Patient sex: M
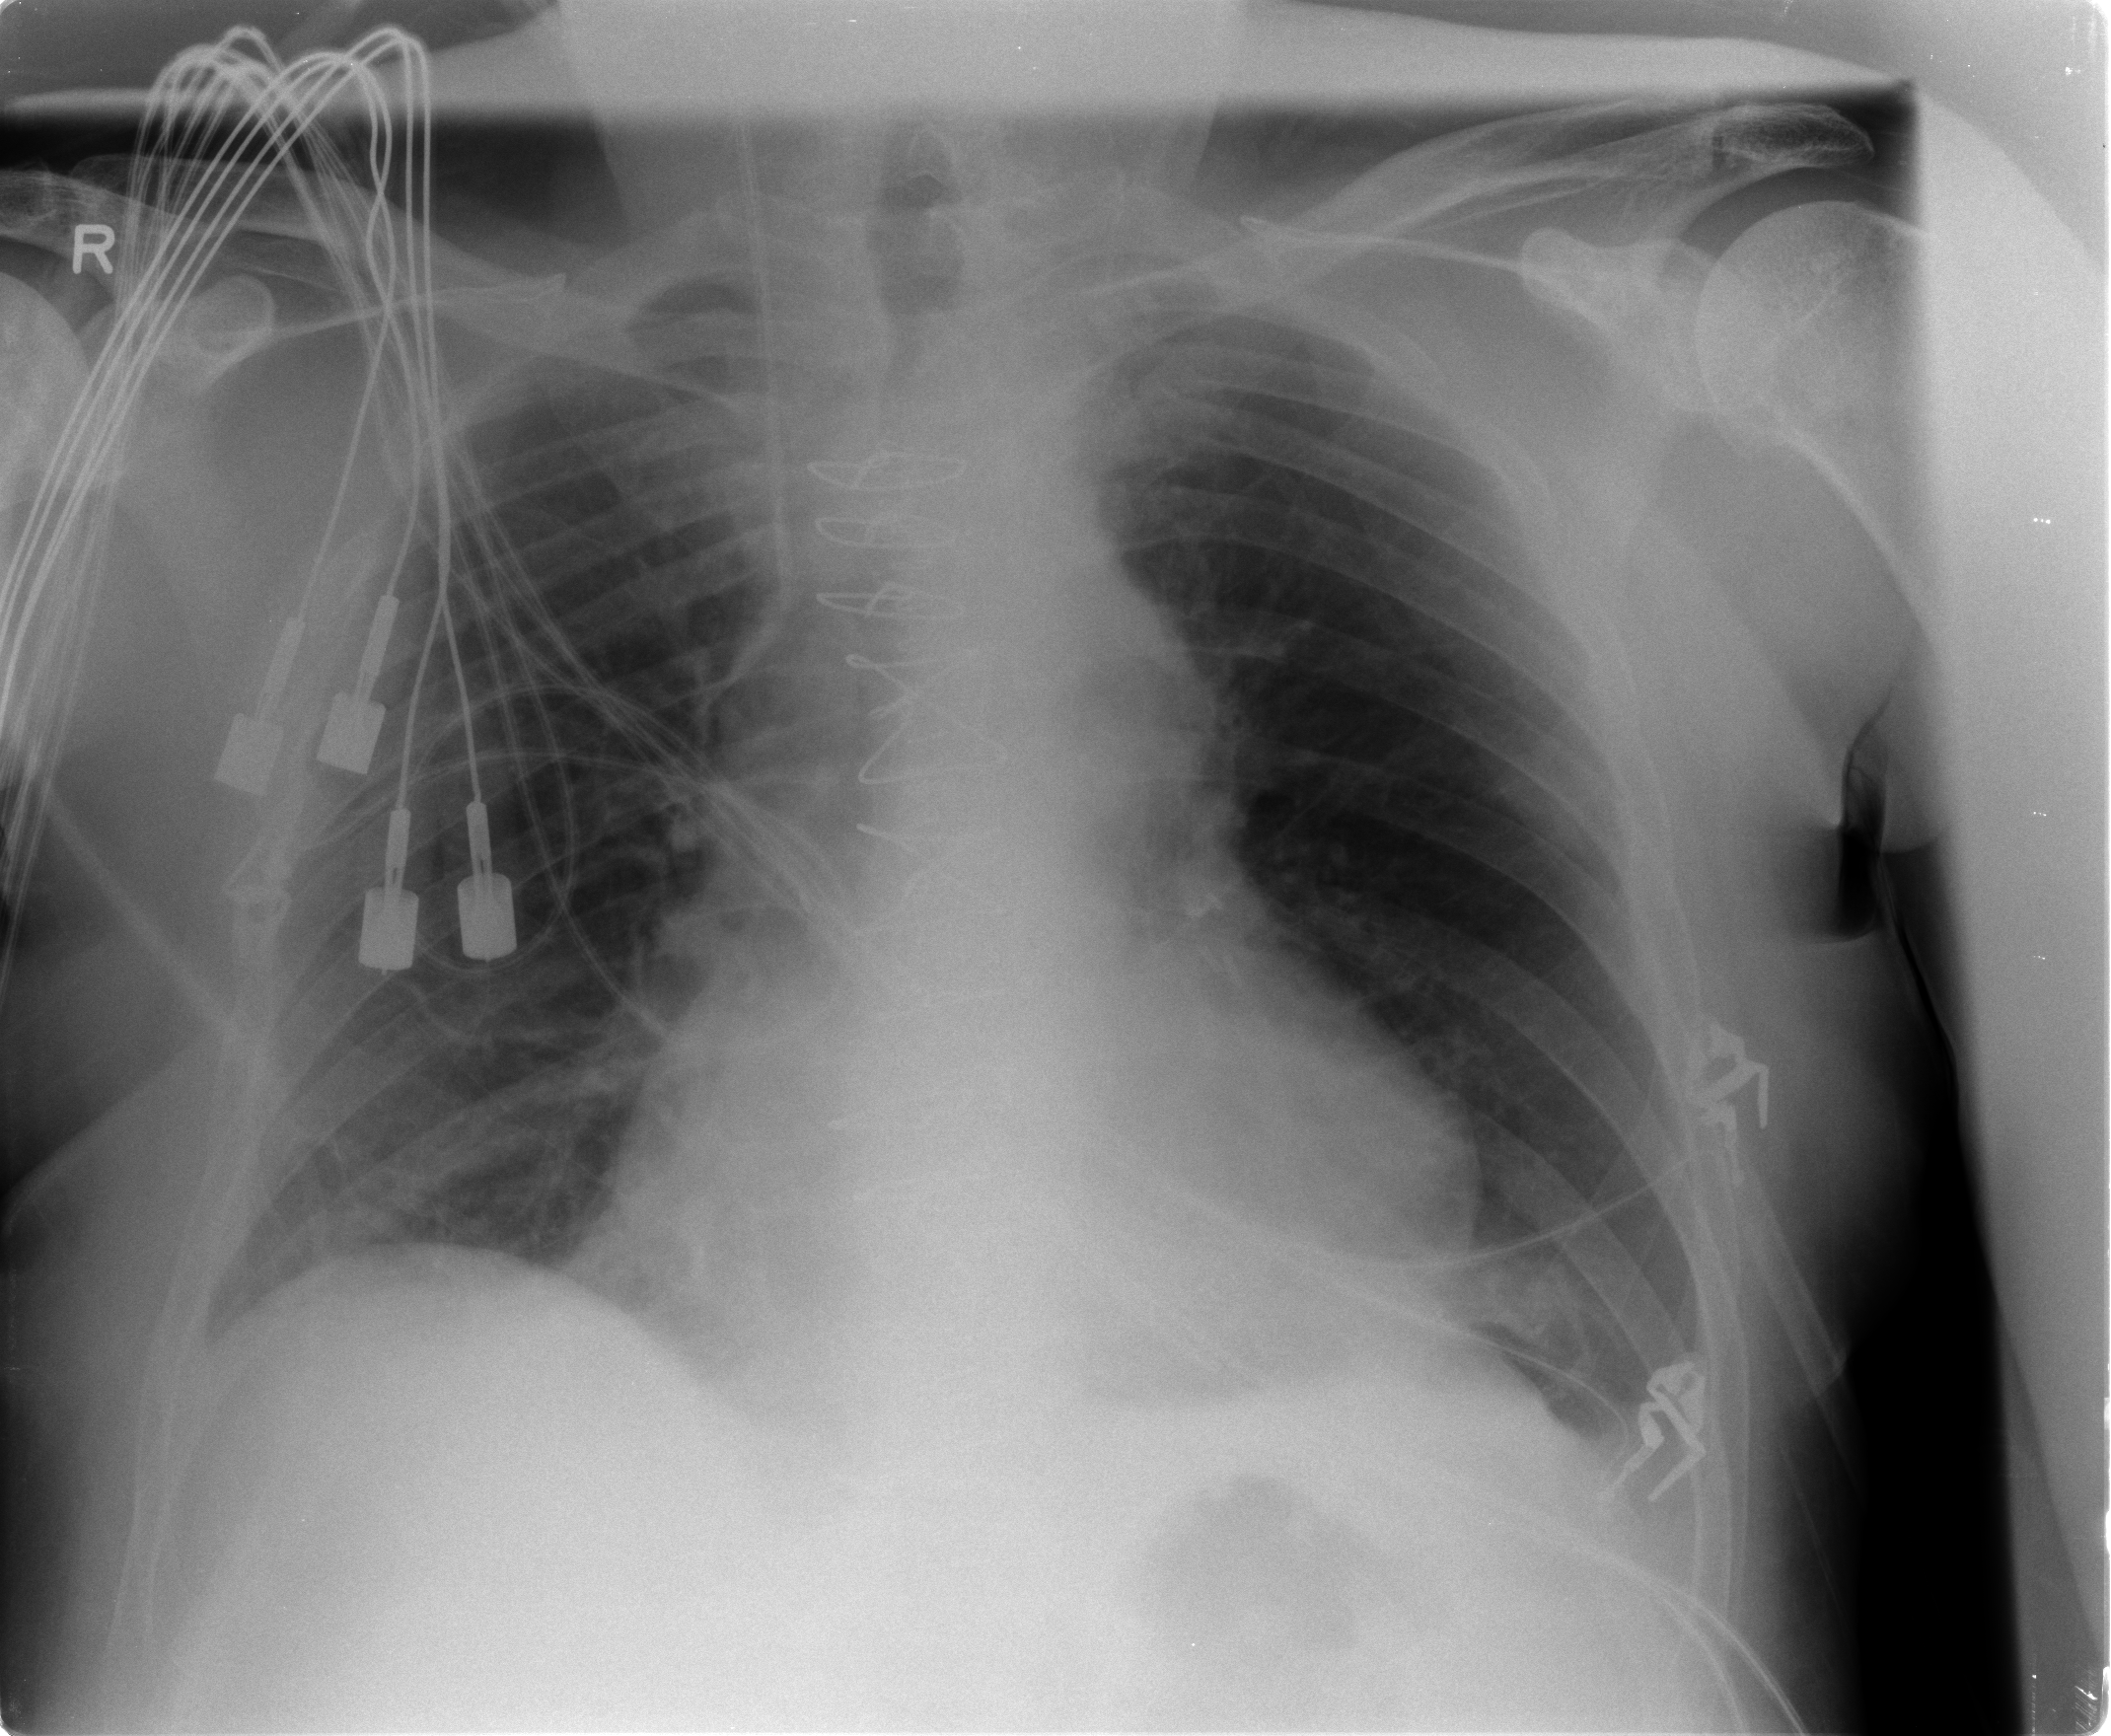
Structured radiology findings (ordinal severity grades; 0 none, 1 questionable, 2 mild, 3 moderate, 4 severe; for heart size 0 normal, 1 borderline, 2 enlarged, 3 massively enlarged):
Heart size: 2
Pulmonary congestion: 2
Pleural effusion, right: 0
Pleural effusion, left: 1
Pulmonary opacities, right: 0
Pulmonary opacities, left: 0
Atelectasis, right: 1
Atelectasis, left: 1